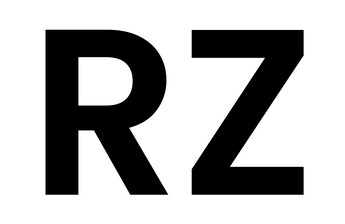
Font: Poppins-SemiBold